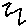
Label: zigzag